Question: This is a sample report Group by Customer. I'm calculating the balance value as:
'Fields!Bill.Value-SUM(Fields!Paid.Value)'

How to display balance Column as 0 if the value is in between -1 to 1
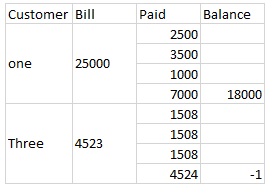
Answer: Following my comment as answer since this iif statement seems to solve your problem:
'''
=iif(Fields!Bill.Value-SUM(Fields!Paid.Value) < -1 OR Fields!Bill.Value-SUM(Fields!Paid.Value) > 1, Fields!Bill.Value-SUM(Fields!Paid.Value), 0)
'''